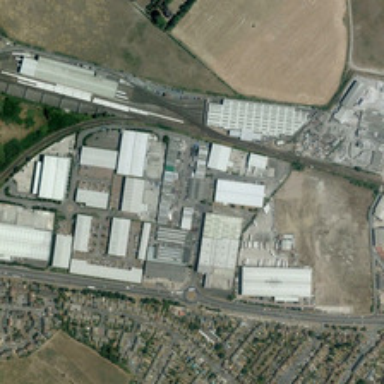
There is a farmland  a factory and a residential area together with some roads .